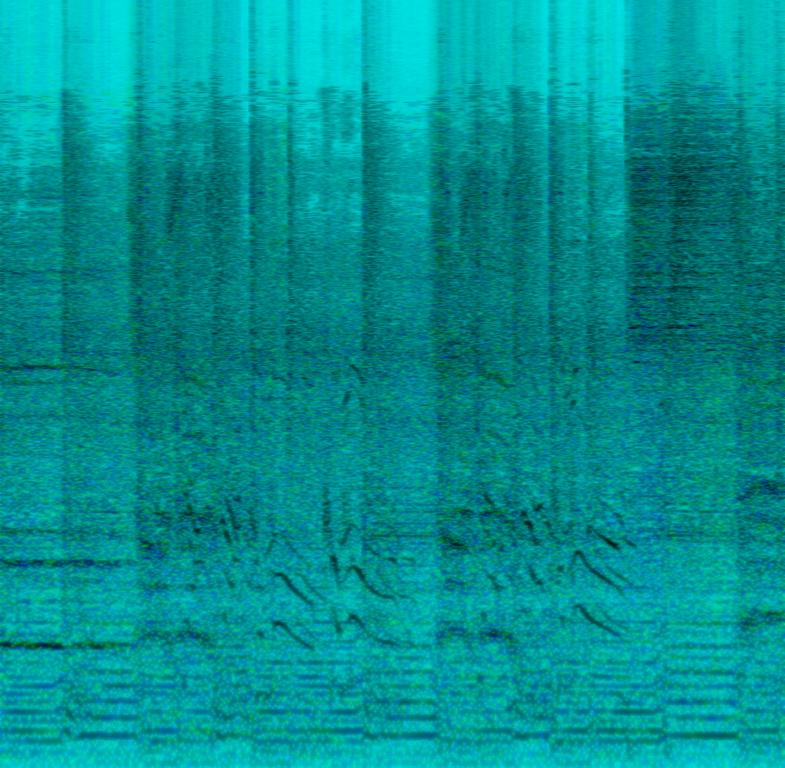
A male vocalist sings this energetic song. The tempo is medium fast with enthusiastic vocal backup, bright electric guitar lead and harmony, infectious drumming, keyboard accompaniment and groovy bass lines. The backup is a spirited recurring vocal riff. The song sounds like an anthem or cheer chant to show support for a team.it is  passionate, enthusiastic, energetic, spirited, youthful and fervent.